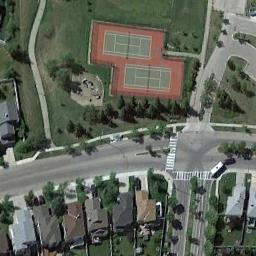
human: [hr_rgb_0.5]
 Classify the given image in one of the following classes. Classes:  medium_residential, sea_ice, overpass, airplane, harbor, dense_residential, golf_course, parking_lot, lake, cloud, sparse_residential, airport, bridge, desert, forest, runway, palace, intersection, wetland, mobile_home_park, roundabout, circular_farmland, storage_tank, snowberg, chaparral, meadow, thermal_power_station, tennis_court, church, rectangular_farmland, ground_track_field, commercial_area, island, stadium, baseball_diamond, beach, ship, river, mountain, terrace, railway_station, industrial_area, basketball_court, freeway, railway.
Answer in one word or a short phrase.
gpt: tennis_court